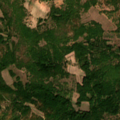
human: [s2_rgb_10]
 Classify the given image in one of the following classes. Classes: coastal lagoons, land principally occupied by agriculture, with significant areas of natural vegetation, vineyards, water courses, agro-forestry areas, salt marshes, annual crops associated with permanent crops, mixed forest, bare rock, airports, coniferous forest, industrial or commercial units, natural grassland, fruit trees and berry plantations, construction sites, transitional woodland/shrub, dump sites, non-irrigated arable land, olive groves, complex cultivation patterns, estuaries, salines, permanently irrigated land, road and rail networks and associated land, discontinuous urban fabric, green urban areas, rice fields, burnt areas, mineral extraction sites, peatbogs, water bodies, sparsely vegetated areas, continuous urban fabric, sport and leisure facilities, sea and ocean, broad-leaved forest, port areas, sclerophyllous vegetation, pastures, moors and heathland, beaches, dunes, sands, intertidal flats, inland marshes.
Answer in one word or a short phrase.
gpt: pastures, land principally occupied by agriculture, with significant areas of natural vegetation, broad-leaved forest, transitional woodland/shrub